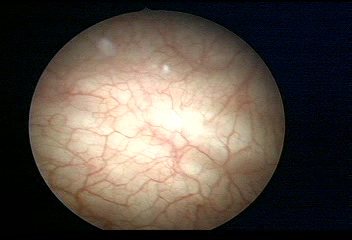
Modality: WLC
Class: Normal mucosa
Bladder cancer association: No